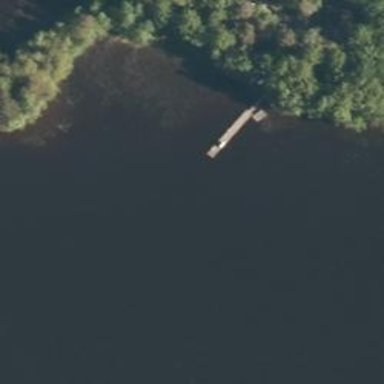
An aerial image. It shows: Pier where swimming can be done.